Interaction volume radius: 5 \u00c5
Interaction volume height: 25 \u00c5
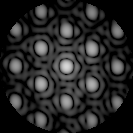
Disorder parameter: 0.1637